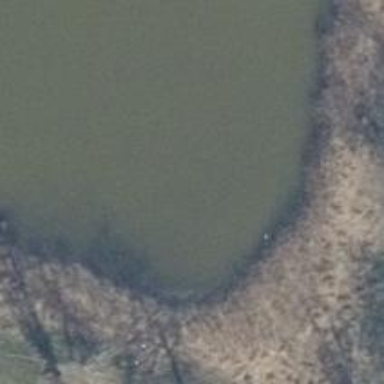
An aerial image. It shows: Wetland area characterized by wet meadow.